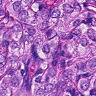
Metastatic tissue present: yes